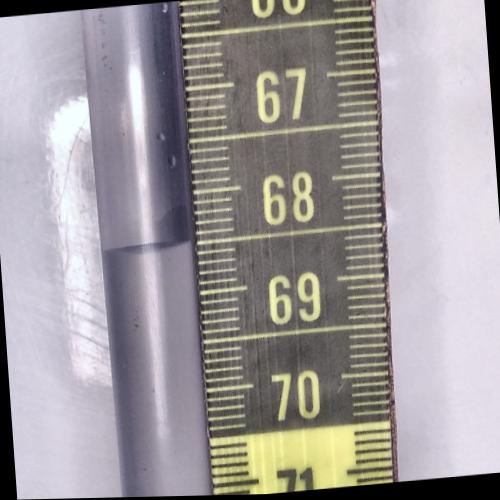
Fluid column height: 68.5 cm